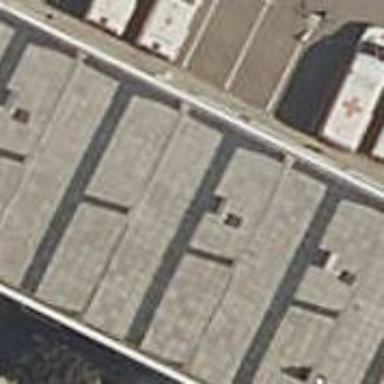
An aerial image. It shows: Ambulance station for emergencies.